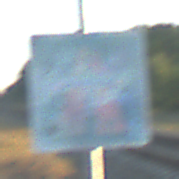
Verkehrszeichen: Autobahn
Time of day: SunriseSunset
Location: Outdoor (RoadRail)
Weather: Clear
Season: NotSpecified
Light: Natural